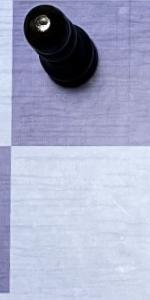
Label: Empty